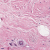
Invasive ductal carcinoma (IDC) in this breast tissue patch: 0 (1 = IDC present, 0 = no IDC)